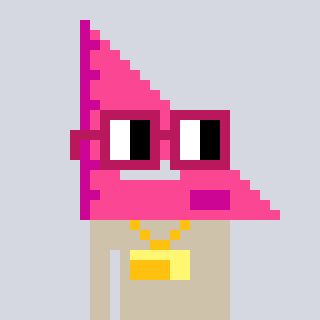
a pixel art character with square dark red glasses, a squadron ruler-shaped head and a bege-colored body on a cool background